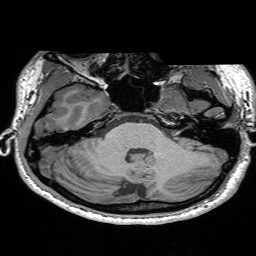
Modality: T1w
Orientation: coronal
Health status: healthy
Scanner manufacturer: siemens
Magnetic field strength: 3 T